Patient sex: M
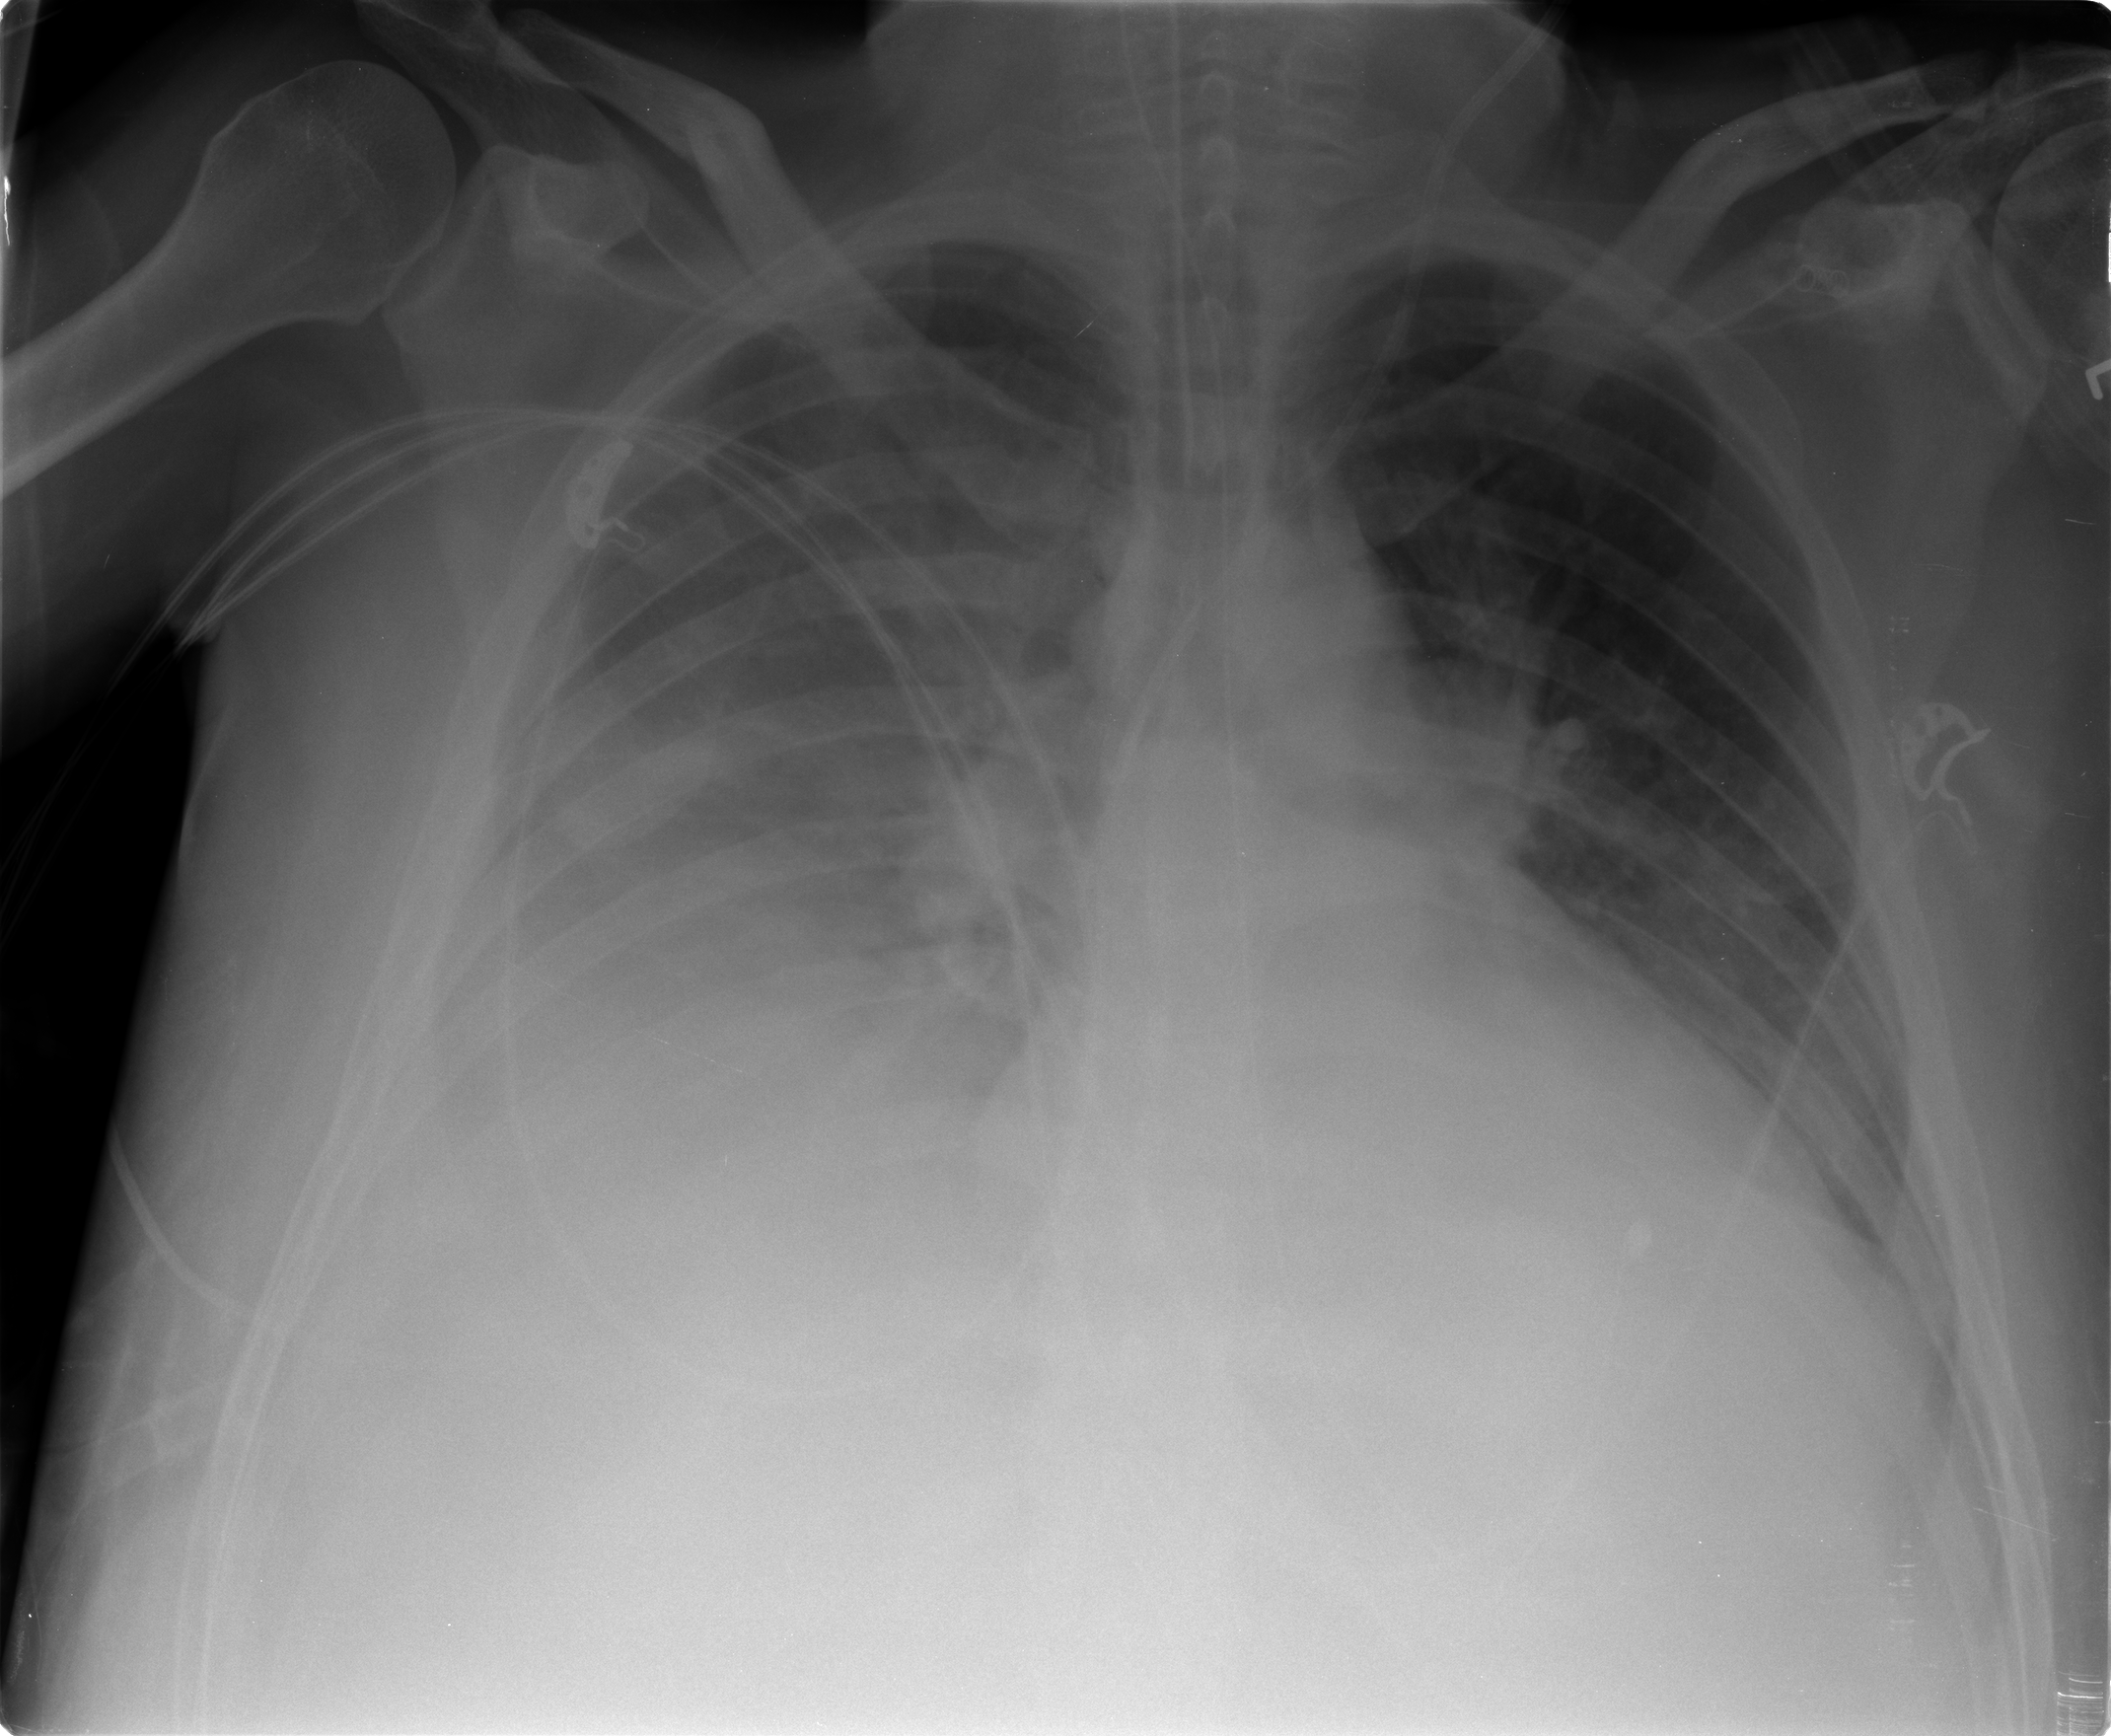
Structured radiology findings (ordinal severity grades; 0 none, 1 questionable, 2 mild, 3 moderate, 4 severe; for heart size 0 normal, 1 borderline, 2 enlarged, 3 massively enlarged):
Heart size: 2
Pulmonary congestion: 2
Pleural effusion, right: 4
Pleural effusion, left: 2
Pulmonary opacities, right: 2
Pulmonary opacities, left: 2
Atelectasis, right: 4
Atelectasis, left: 2